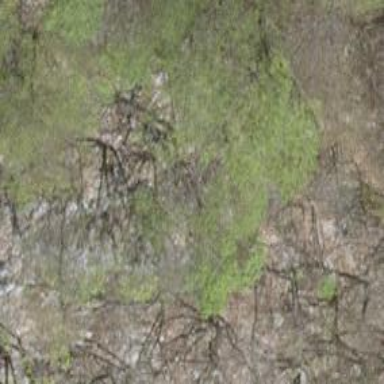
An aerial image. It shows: Natural cliff.